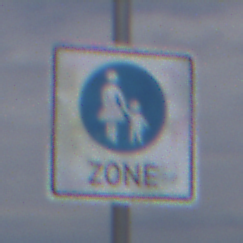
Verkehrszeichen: BeginnFussgaengerzone
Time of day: Midday
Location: Outdoor (Nature)
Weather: PartlyCloudy
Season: NotSpecified
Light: Natural